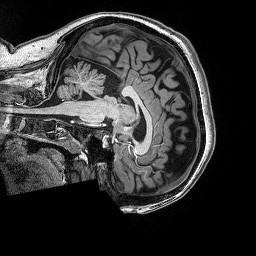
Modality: T1w
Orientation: sagittal
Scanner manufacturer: siemens
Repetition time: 2.5 s
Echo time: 0.00341 s